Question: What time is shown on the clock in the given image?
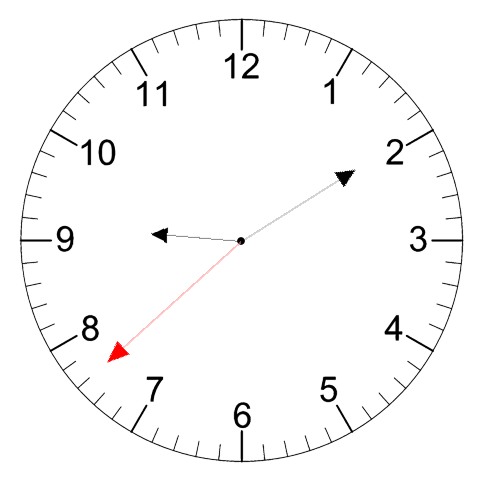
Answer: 09:09:38